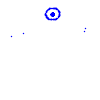
Particle: pion